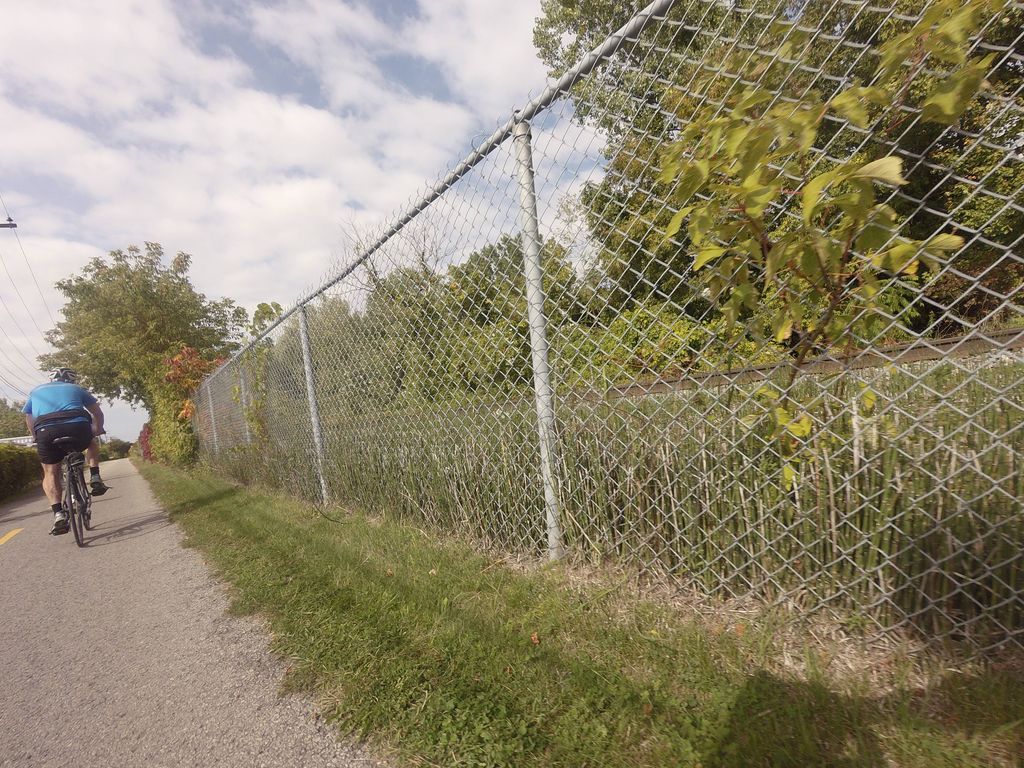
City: montreal